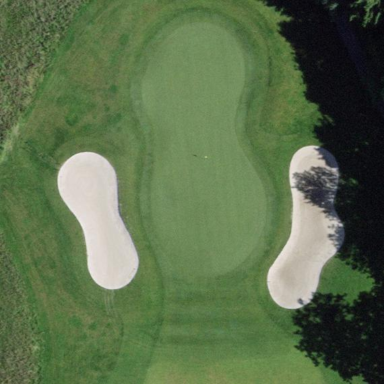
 ideal for leisure and sports activities."